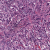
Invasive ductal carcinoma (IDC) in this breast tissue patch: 1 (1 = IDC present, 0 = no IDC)